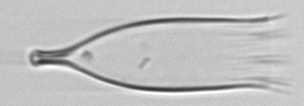
Label: Favella